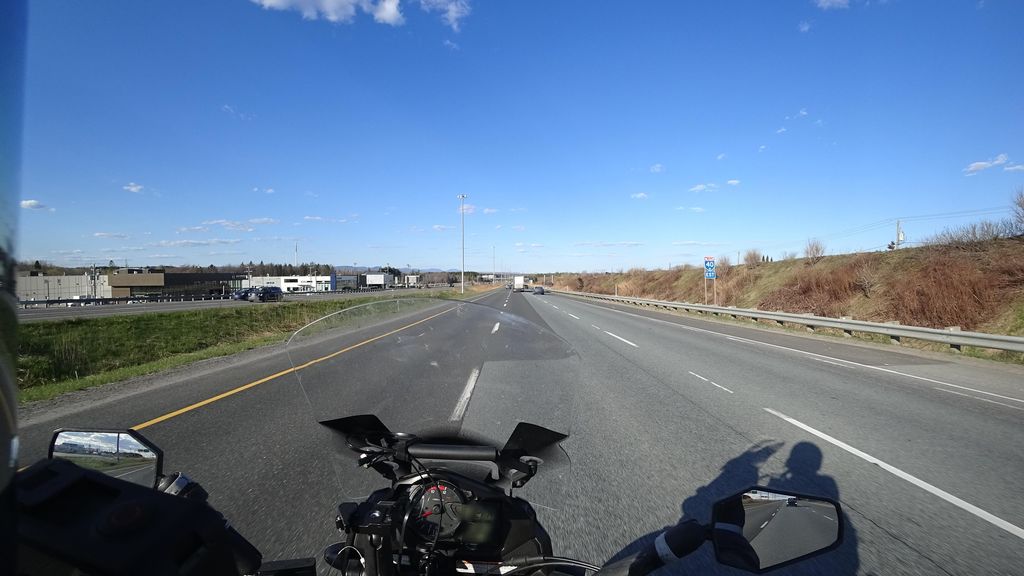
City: quebec_city